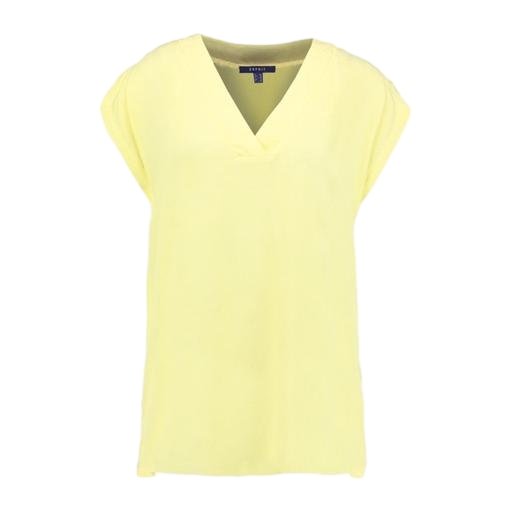
yellow v-neck top, yellow plus size milano dolman-sleeve top only macy, yellow split neck blouse, white background